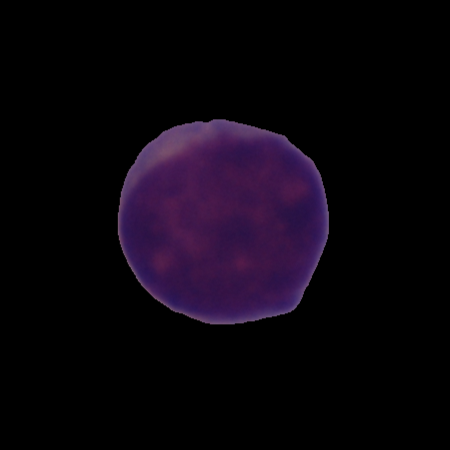
Label: cancer